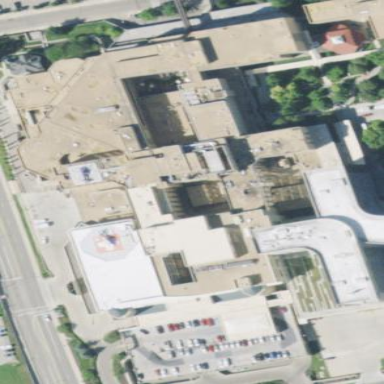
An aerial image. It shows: Hospital building.